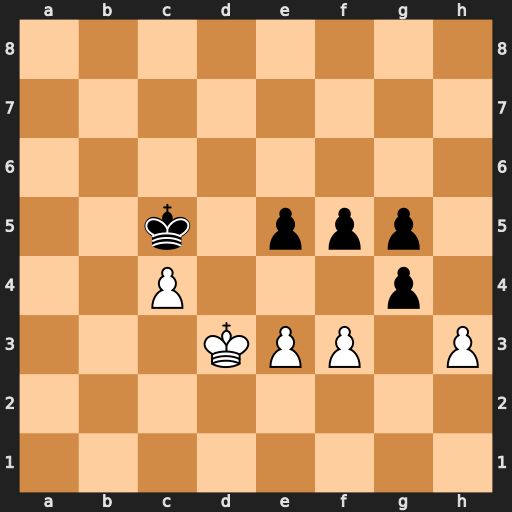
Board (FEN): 8/8/8/2k1ppp1/2P3p1/3KPP1P/8/8
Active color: w
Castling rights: -
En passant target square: -
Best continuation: hxg4 f4 exf4 exf4 Kc3